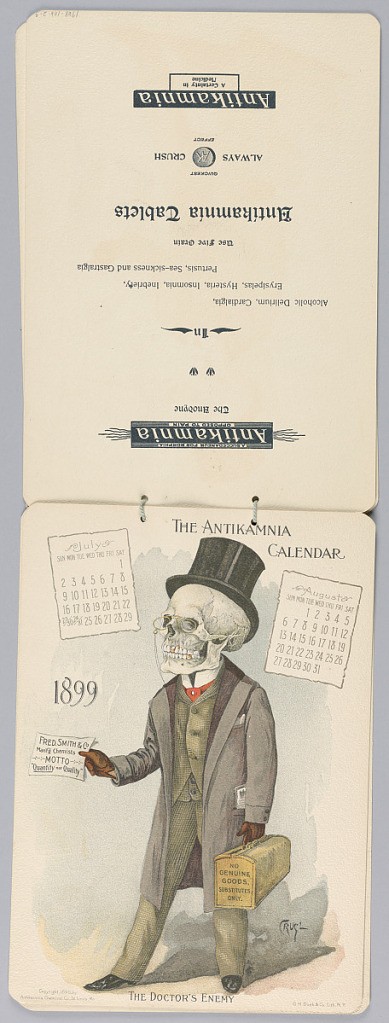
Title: The Antikamnia Calendar, July and August, 1899: The Doctor's Enemy
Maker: Louis Crusius, American, 1862 - 1898
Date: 1898
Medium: Chromolithograph on paper with string binding
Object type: Calendar
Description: July and August, 1899.